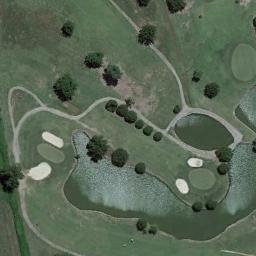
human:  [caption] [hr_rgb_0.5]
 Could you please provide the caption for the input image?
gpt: There are lots of trees beside the golf course .

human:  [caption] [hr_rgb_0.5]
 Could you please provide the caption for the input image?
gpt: There are several bunkers and lakes and a few paths and many trees on a large green lawn on the golf course .

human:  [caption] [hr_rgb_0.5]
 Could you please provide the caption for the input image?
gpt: The golf course has a lake, Some putting greens, Fairways, Roads, Barrier trees and sandpits .

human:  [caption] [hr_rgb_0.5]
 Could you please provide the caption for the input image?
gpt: At the intersection of the three paths, There are two bunkers .

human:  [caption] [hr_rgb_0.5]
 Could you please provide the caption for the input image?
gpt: There are four bunkers and two lakes on the golf course .